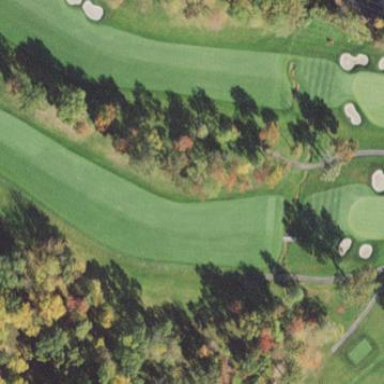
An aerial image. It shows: Golf fairway surrounded by grass.